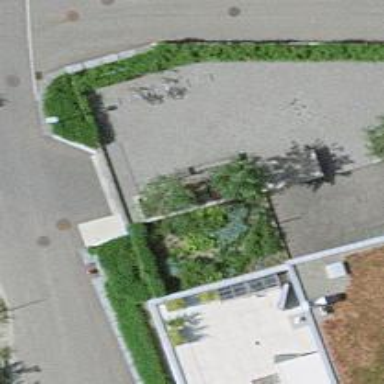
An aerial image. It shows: Parking entrance.